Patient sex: F
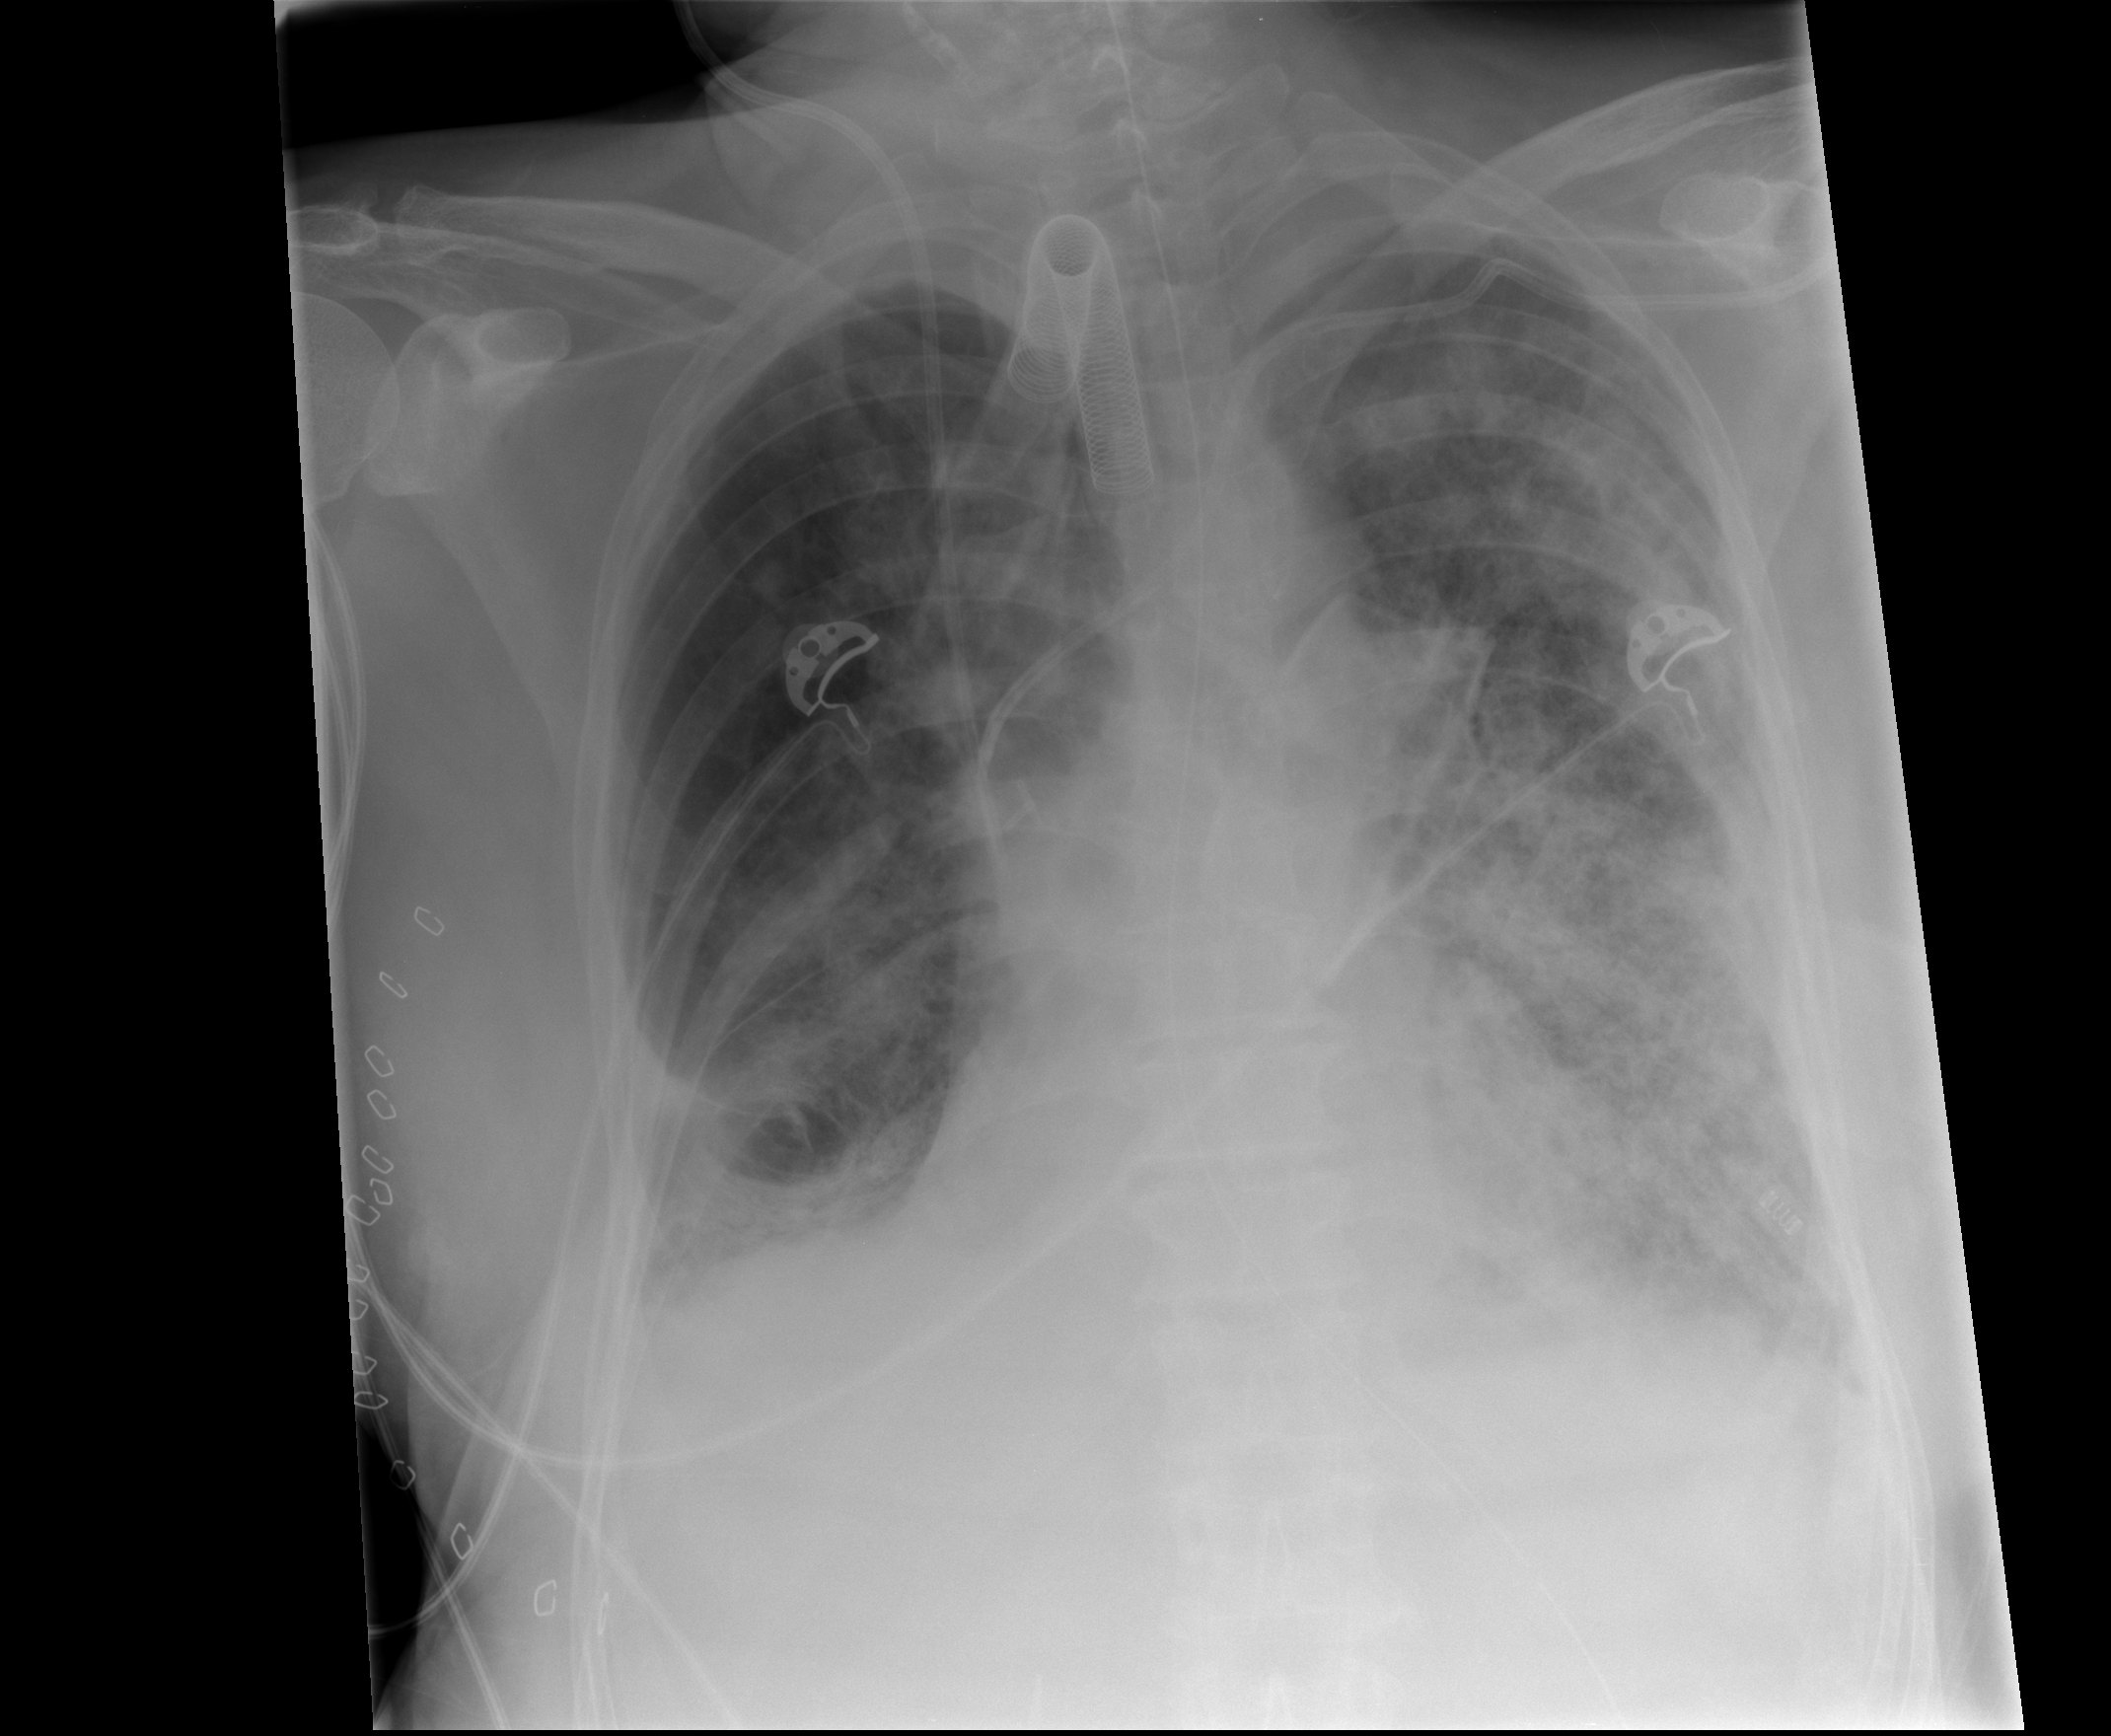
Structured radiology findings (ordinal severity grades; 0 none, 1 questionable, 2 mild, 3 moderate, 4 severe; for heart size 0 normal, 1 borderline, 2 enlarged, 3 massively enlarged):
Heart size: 0
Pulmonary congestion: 2
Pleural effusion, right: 2
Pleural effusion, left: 2
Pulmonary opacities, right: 3
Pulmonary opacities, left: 4
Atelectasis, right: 3
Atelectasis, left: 3